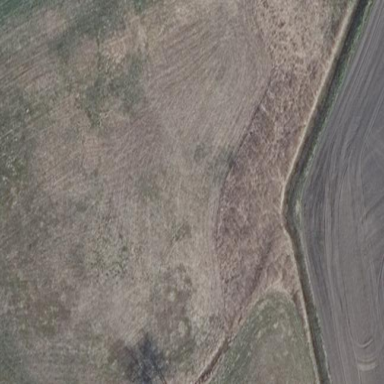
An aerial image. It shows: Beautiful wet meadow natural wetland.